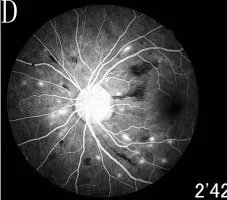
Fundus photograph, FFA and SD-OCT of the left eye. (C-F) FFA showed multifocal sites of patchy hyperfluorescence in the early phase, with leakage during the entire imaging process describing elschnig spots, and blockage from the cotton wool spots.
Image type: ophthalmic_imaging (ophthalmic_angiography)